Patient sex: M
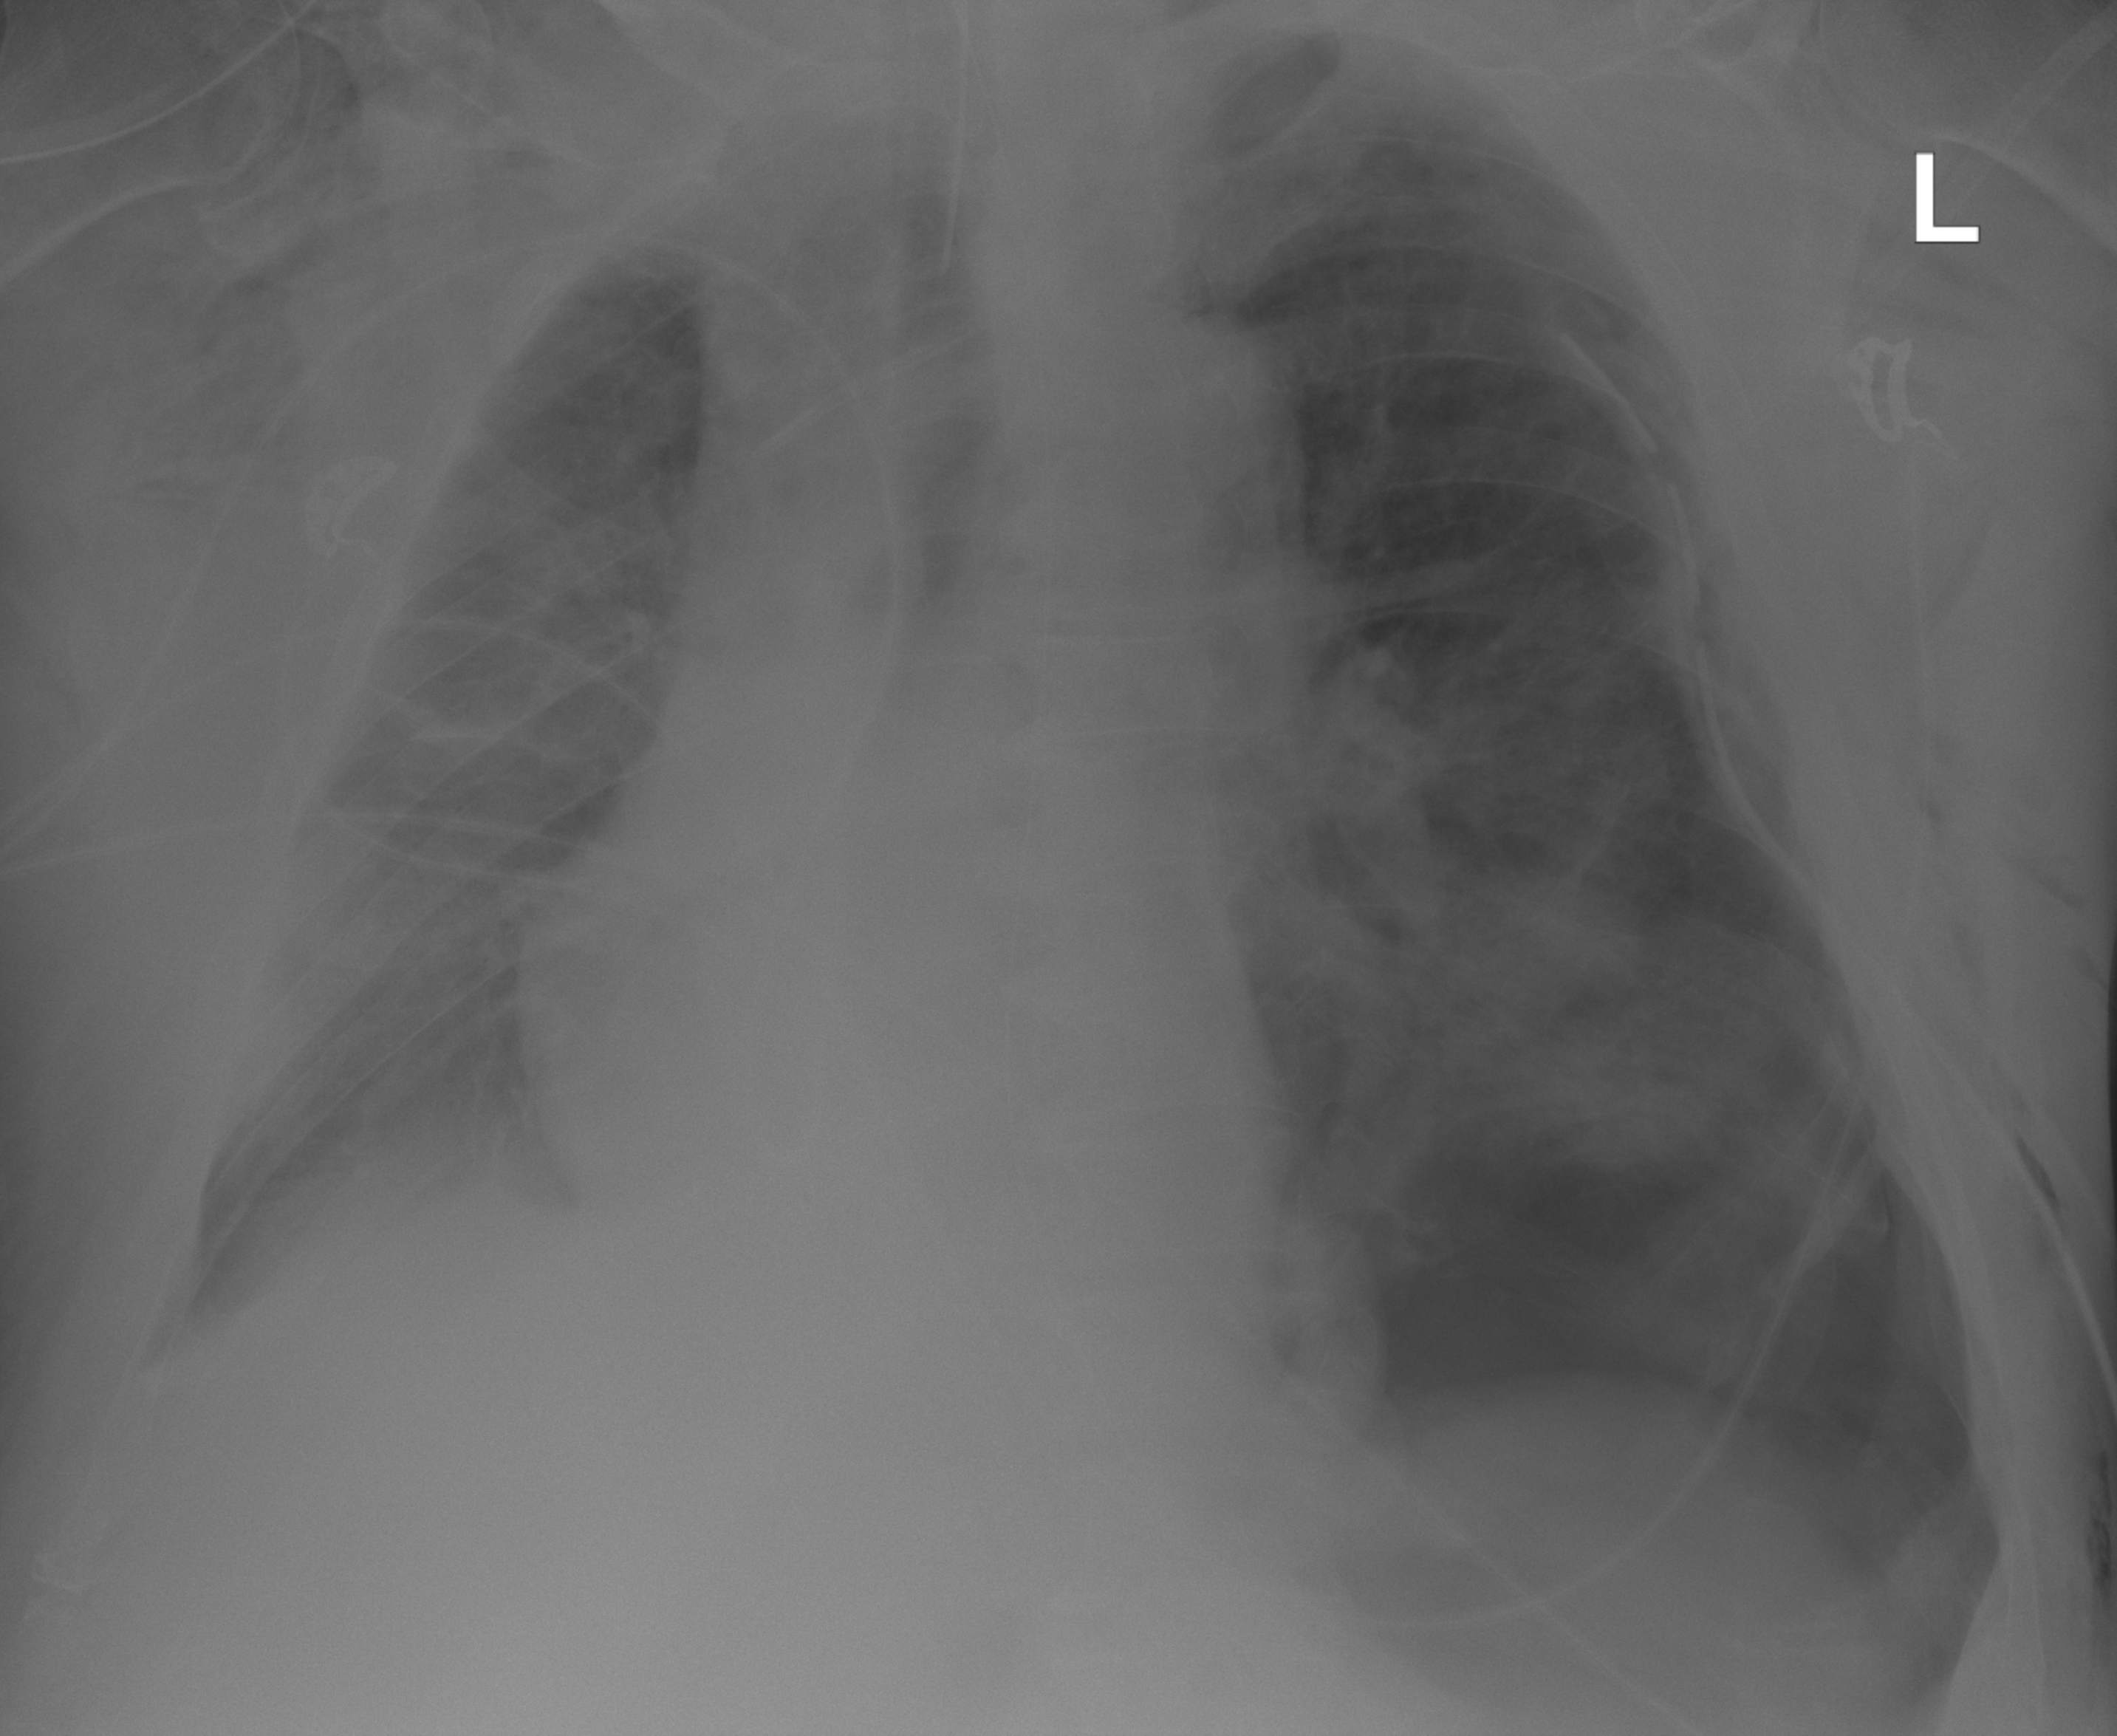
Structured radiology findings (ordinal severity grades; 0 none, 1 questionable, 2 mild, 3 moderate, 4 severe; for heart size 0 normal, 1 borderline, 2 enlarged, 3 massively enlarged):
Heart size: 2
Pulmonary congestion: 2
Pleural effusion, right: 2
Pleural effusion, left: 2
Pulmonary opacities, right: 2
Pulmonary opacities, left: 2
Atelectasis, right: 2
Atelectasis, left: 2